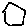
Label: hexagon